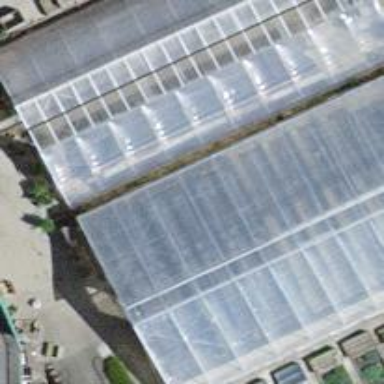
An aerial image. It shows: Greenhouse.